The image is an STFT spectrogram (time versus frequency) of a rolling-element bearing's vibration signal. Classify the bearing condition as one of: normal, inner_race, outer_race, ball.
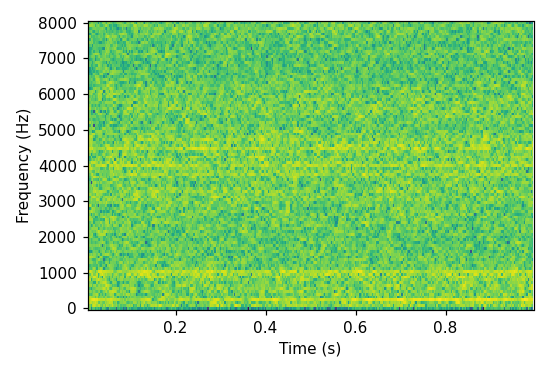
Answer: outer_race